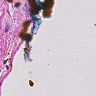
Metastatic tissue present: no